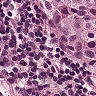
Metastatic tissue present: yes